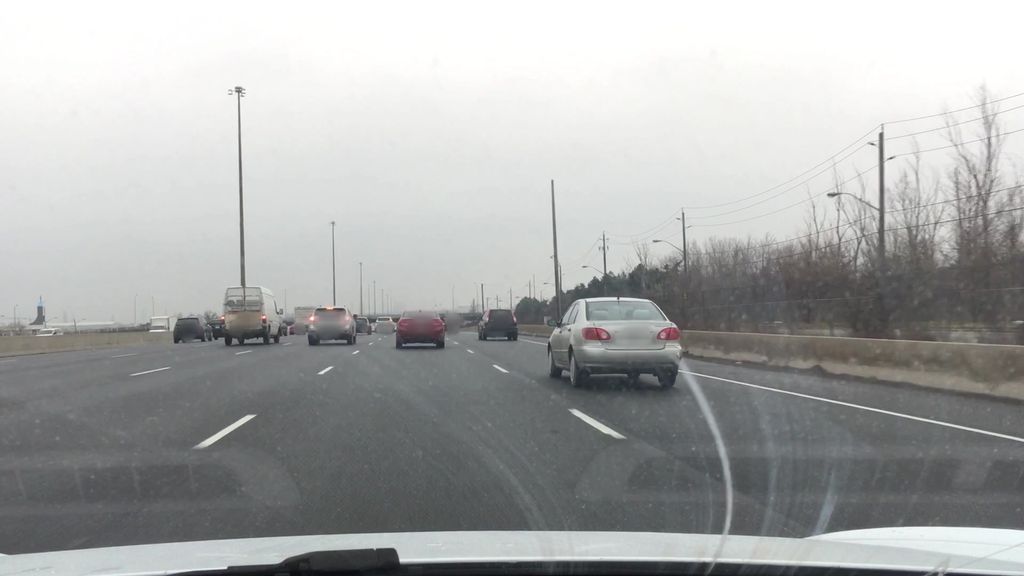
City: toronto